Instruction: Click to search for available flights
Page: home
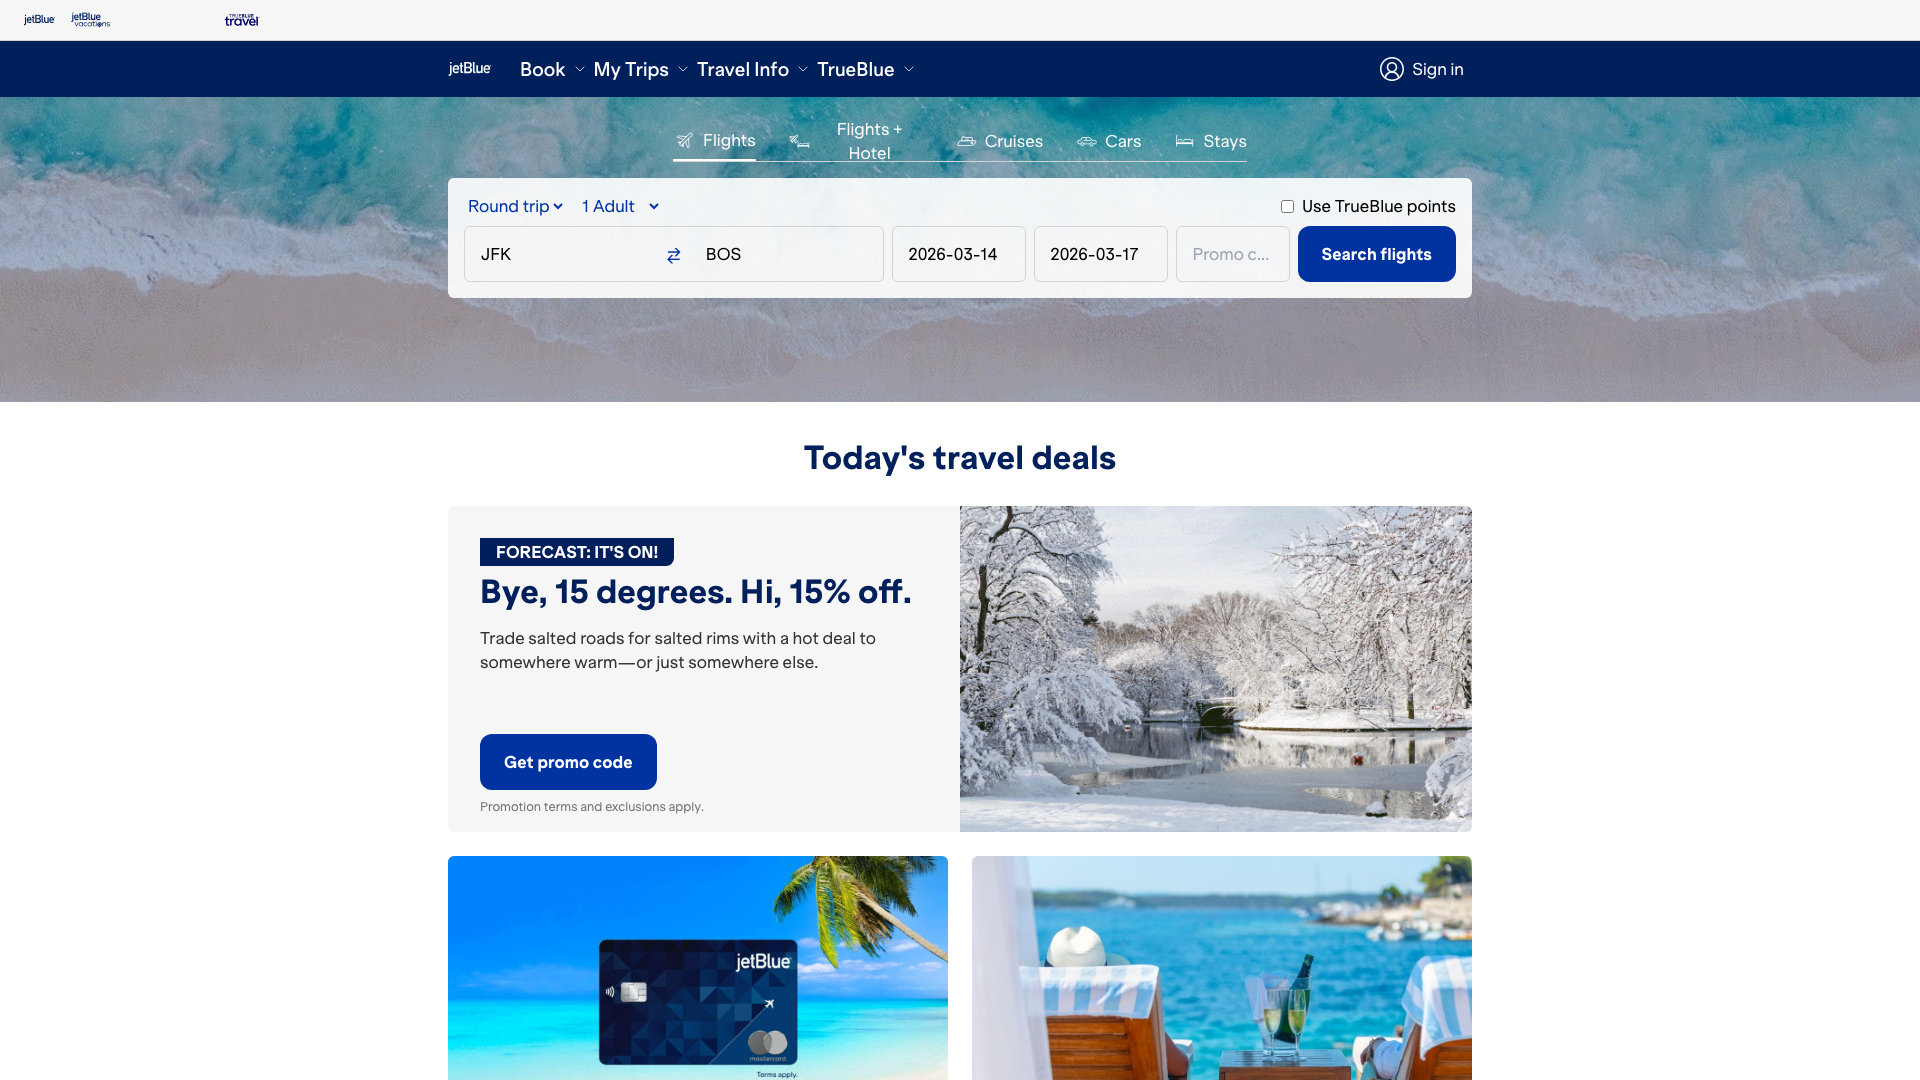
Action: click